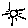
Label: sun